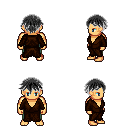
a pixel art fantasy rpg character, male body template, human, tanned skin, brown robe, teal pants, gray short bangs hairstyle, four views (front, back, left, right), 2x2 character sprite sheet, small pixel art, hard edges, no anti-aliasing